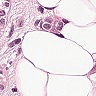
Metastatic tissue present: yes